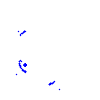
Particle: proton